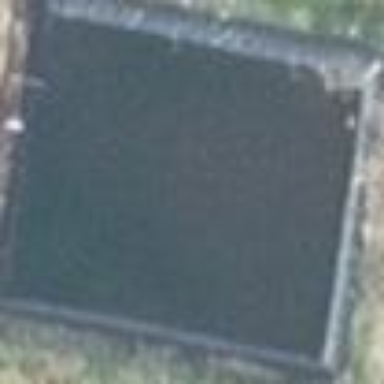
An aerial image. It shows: Pond with natural water.